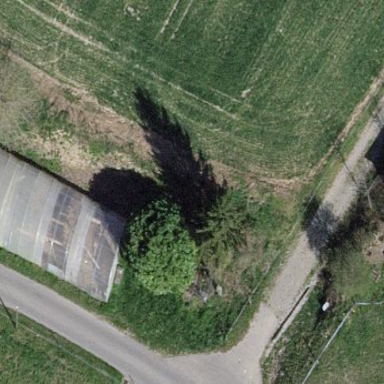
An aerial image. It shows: Greenhouse.